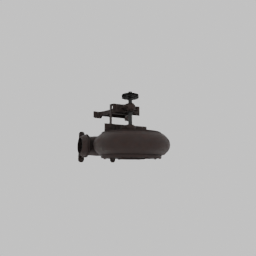
Label: mechanical